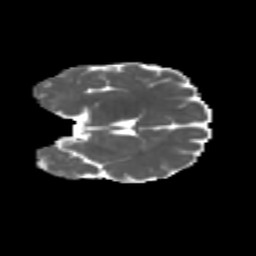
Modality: MD
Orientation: coronal
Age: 7
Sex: female
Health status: healthy